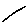
Label: line